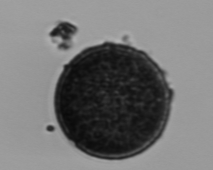
Label: Coscinodiscus